Field crop: maize
Growth stage: 1
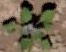
Species: chenopodium